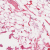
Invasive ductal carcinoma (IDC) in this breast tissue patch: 0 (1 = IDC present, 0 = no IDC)